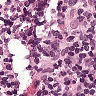
Metastatic tissue present: no